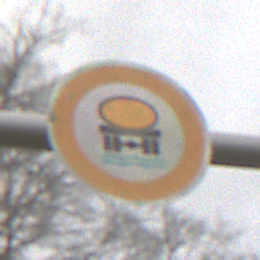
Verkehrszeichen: VerbotFahrzeugeWassergefaehrdenderLadung
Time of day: Midday
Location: Outdoor (Nature)
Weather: Overcast
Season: NotSpecified
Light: Natural